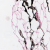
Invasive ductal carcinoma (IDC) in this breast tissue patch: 0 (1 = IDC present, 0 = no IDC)